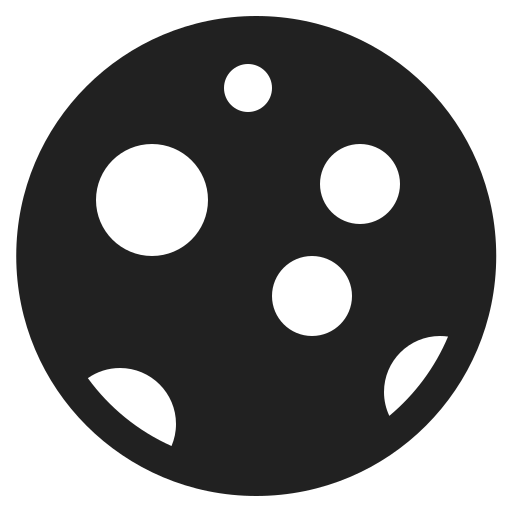
new moon high contrast